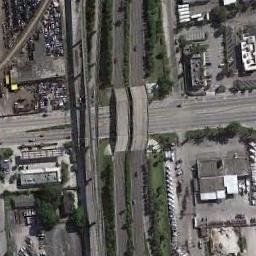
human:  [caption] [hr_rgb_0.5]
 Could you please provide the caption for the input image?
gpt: There are three overpasses built above the other three roads .

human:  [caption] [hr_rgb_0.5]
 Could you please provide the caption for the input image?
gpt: Many buildings of different shapes and sizes are beside the overpass .

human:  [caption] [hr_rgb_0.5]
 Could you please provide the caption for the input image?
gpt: The cross-line overpass is over the road and the overpass is surrounded by lots of buildings .

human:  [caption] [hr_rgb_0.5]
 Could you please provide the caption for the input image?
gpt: The overpass is next to some houses .

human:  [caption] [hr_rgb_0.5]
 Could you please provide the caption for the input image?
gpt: There are many buildings and some trees beside the overpass .